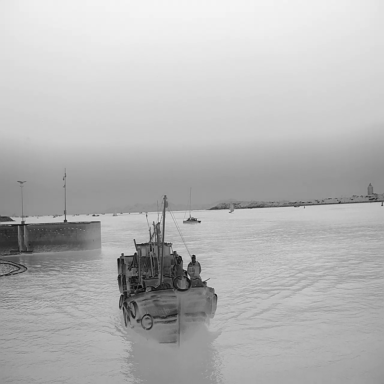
There are seven objects shown in the infrared image, including four bulk_carriers, and three sailboats.